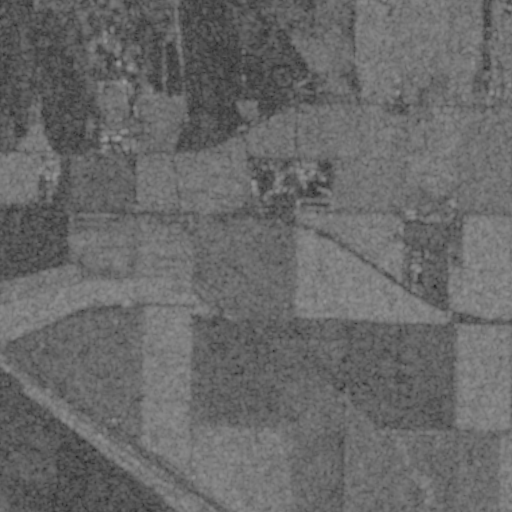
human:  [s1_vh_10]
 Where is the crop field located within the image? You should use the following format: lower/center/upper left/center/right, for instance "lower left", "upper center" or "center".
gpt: The crop field is located in the lower right of the image.
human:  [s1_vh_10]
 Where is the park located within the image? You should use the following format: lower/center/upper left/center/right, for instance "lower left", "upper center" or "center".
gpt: The park is located in the upper right of the image.
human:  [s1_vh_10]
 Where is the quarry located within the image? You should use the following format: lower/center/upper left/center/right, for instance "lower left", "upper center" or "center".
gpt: The quarry is located in the upper left of the image.
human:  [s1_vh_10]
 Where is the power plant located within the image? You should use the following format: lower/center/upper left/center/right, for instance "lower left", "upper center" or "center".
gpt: There is no power plant in the image.

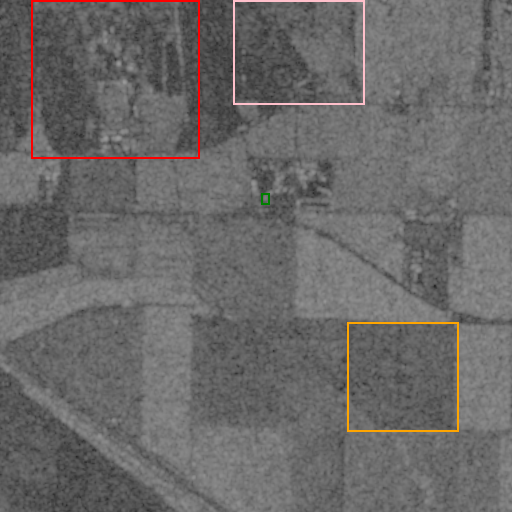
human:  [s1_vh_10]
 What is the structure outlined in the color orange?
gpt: The structure outlined in orange is a crop field.
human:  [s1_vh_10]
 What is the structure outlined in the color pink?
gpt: The structure outlined in pink is a park.
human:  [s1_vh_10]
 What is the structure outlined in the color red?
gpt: The structure outlined in red is a quarry.
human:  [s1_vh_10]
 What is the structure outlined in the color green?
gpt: The structure outlined in green is a building.
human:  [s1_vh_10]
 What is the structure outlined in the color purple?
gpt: There is no purple outline.